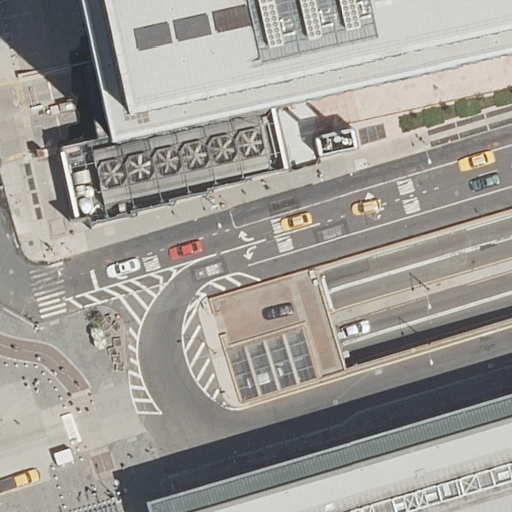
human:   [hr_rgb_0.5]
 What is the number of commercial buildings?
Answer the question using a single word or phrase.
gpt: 0

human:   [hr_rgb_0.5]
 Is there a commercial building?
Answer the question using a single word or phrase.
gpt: no

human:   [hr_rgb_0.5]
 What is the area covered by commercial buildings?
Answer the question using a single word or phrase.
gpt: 0m2

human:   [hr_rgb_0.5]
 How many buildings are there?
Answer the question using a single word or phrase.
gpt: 2

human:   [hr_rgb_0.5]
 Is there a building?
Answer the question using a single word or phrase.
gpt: yes

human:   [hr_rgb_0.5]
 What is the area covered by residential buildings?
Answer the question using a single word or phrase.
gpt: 4618m2

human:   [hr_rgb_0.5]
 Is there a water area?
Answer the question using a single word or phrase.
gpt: no

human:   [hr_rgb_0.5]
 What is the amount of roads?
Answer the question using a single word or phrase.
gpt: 11

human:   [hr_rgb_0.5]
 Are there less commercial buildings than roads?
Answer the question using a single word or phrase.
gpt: yes

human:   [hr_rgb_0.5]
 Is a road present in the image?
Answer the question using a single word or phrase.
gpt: yes

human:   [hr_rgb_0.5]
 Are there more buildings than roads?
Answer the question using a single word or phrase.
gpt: no

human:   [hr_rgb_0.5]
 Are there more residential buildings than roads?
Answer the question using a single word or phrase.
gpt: no

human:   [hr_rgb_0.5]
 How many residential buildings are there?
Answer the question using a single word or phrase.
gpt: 2

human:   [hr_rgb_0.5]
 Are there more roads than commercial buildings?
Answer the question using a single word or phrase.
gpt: yes

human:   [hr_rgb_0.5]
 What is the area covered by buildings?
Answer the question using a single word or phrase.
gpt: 4618m2

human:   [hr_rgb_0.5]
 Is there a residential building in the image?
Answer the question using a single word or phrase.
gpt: yes

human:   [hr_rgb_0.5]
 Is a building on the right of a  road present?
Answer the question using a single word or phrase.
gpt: yes

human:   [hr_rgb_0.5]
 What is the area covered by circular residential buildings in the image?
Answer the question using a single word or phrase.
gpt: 0m2

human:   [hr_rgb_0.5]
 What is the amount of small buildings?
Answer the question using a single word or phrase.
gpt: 0

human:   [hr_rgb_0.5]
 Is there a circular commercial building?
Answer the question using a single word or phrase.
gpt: no

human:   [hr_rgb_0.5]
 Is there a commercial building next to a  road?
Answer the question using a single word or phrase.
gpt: no

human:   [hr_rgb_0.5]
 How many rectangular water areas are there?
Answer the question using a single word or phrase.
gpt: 0

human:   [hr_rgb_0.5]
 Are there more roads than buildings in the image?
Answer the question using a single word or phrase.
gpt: yes

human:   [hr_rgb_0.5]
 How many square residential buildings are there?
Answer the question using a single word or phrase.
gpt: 0

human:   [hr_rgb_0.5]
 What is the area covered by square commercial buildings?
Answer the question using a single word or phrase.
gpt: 0m2

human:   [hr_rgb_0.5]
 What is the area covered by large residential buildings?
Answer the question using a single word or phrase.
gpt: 4503m2

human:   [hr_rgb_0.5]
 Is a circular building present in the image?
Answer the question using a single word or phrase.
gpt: no

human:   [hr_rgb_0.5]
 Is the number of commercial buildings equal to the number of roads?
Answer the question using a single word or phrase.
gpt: no

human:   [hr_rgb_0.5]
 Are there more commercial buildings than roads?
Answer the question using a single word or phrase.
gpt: no

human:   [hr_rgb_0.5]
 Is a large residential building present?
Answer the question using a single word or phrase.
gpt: yes

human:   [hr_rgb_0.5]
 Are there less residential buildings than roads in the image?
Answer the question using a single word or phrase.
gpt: yes

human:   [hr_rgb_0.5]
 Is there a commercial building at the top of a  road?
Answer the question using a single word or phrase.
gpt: no

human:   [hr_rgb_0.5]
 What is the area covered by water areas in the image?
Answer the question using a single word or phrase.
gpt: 0m2

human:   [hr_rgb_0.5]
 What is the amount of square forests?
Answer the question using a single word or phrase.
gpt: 0

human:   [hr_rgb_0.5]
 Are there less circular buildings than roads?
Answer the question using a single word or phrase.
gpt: yes

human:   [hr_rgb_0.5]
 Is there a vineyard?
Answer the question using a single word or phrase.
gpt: no

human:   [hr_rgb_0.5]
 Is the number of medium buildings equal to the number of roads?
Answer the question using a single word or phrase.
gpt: no

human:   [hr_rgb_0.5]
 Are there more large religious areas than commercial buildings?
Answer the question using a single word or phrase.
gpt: no

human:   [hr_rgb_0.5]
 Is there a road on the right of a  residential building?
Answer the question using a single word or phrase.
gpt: yes

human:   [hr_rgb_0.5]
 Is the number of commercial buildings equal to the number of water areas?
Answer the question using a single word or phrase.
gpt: yes

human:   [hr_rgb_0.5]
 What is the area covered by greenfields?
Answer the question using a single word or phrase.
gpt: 0m2

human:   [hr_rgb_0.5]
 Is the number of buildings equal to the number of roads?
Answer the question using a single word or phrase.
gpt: no

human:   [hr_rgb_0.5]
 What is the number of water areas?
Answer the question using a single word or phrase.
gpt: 0

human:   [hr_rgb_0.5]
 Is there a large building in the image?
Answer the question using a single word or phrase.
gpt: yes

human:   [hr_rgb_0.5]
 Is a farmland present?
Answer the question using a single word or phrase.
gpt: no

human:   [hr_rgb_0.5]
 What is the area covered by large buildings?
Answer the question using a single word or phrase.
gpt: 4503m2

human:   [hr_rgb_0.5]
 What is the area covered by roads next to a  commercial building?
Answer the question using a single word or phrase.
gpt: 0m2

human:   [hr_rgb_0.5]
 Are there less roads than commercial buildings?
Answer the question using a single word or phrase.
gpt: no

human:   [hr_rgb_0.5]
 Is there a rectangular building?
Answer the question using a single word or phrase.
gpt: yes

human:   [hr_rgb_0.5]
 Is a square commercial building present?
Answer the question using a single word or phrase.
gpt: no

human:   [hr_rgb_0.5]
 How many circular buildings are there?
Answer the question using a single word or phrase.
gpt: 0

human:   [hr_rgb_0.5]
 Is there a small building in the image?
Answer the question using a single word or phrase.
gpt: no

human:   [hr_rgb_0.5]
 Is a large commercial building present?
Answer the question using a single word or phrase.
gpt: no

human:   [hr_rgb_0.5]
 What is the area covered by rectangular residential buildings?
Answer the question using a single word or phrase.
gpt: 114m2

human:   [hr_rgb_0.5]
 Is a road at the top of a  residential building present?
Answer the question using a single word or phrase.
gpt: yes

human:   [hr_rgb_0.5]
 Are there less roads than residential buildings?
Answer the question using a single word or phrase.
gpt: no

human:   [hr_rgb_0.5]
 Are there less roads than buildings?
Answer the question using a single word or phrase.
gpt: no

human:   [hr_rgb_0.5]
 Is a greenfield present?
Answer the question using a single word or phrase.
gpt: no

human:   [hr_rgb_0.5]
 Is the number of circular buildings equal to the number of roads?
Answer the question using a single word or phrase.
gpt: no

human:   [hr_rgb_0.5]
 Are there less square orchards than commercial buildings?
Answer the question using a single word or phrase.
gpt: no

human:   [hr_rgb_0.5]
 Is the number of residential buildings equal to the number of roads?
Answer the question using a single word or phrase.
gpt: no

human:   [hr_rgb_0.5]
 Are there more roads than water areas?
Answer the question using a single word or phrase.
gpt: yes

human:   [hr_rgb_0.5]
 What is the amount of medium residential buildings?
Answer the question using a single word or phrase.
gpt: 1

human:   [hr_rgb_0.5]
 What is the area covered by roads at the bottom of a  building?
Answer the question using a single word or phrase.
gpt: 0m2